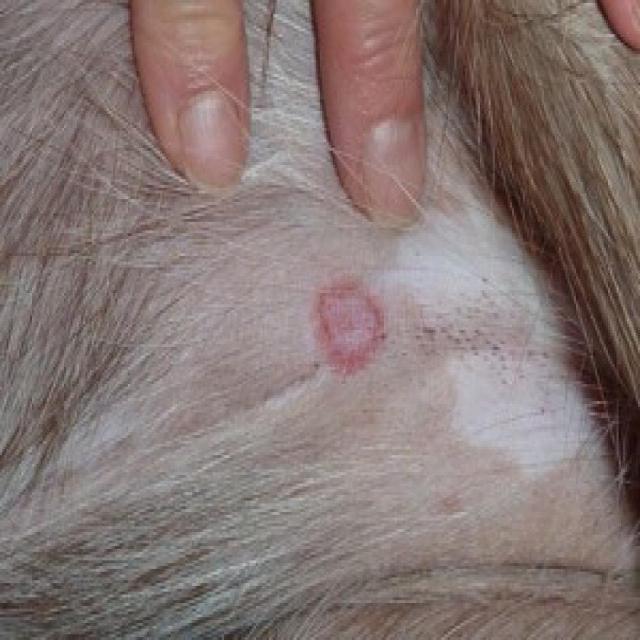
Canine ringworm (Dermatophytosis) — fungal infection caused by Microsporum or Trichophyton. Presents with circular alopecia, scaling, crusting, and broken hairs.